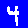
Digit: 4